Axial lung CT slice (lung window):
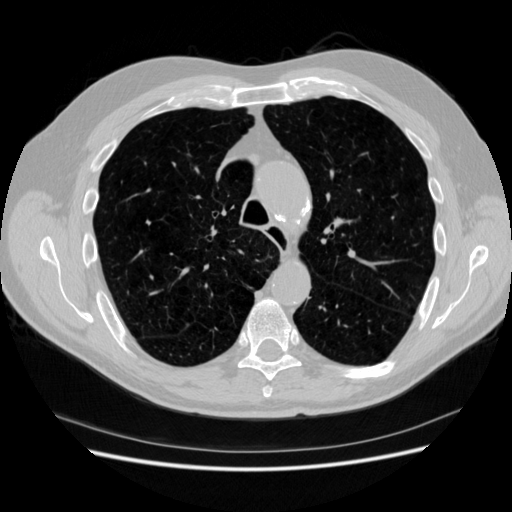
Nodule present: no